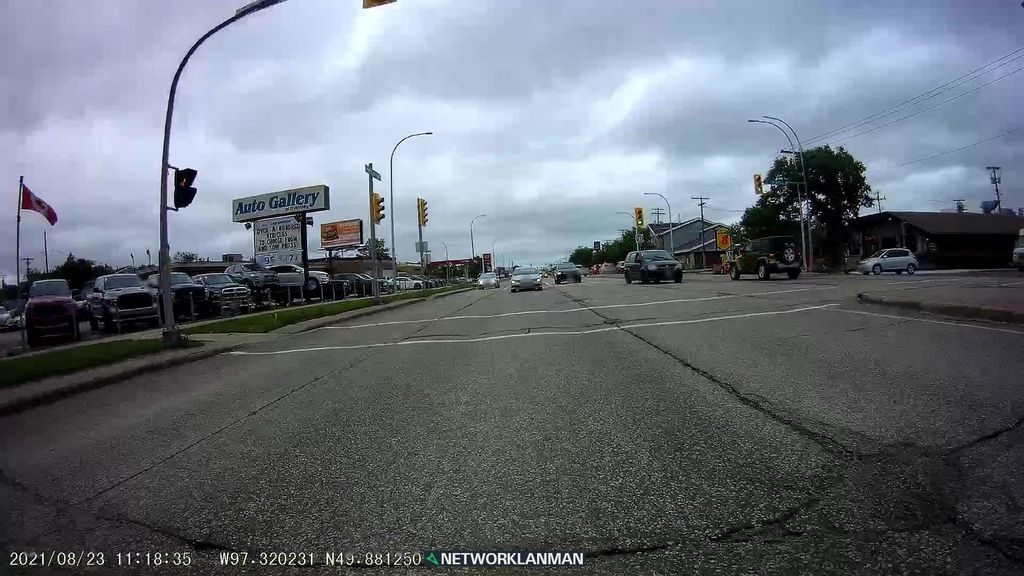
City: winnipeg